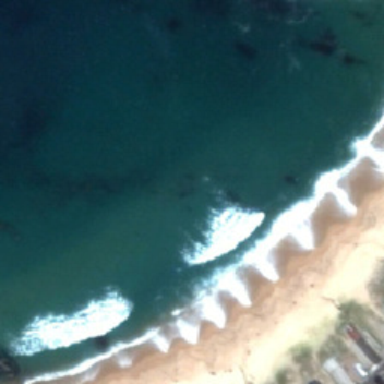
The yellow ribbon is close to the blue ocean and some white waves .